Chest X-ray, PA view. Patient: 59 years old, sex M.
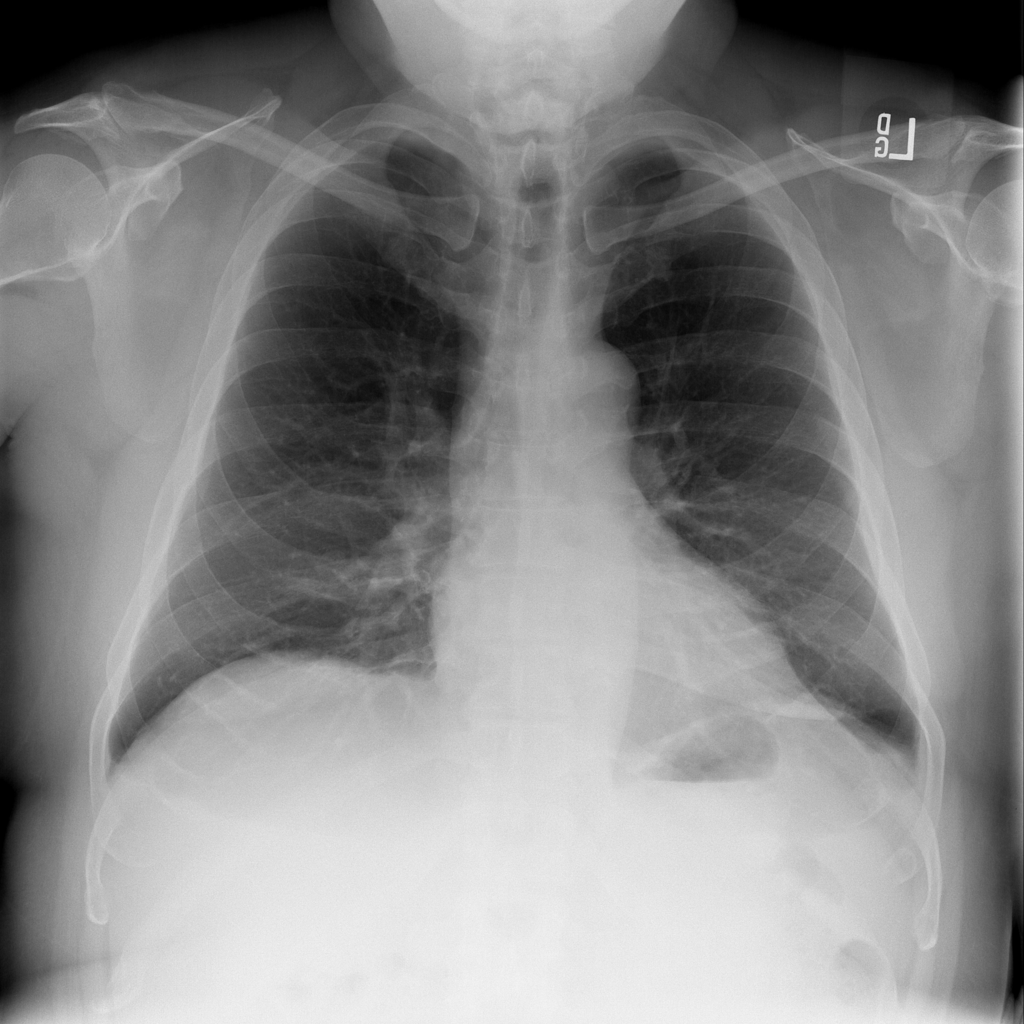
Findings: No Finding